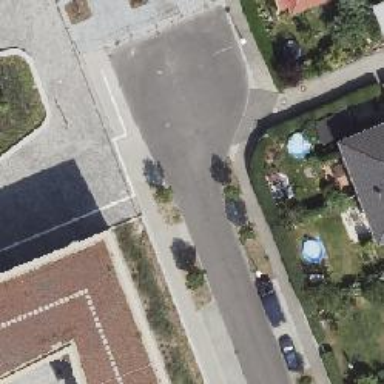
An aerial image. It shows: Living street with asphalt surface. There are separate sidewalks on both sides. The parallel parking lanes on both sides are street side.